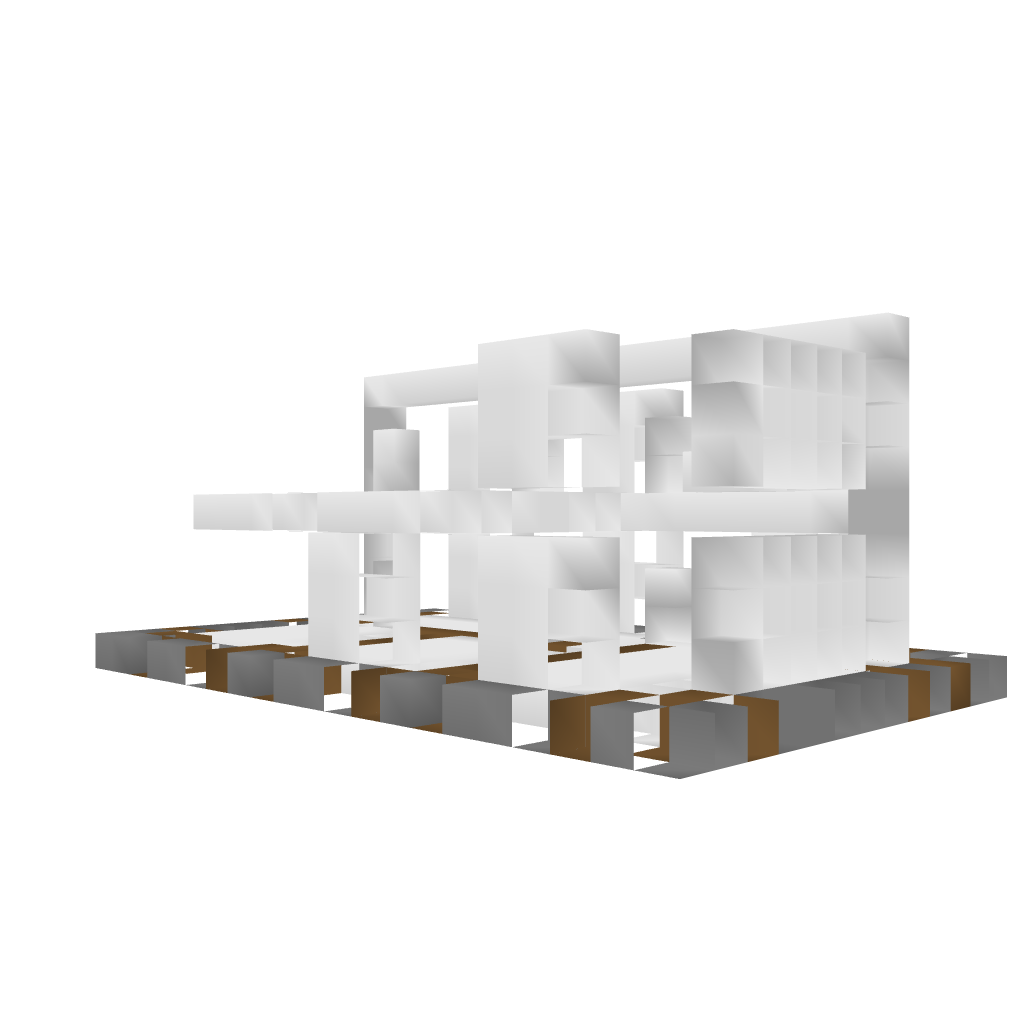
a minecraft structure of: Modern House #4 bad low quality